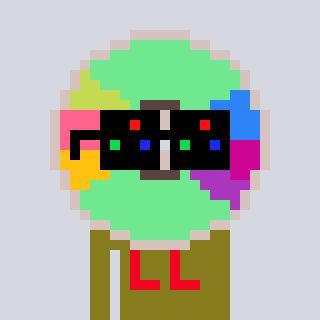
a pixel art character with square black sunglasses, a cd-shaped head and a gunk-colored body on a cool background